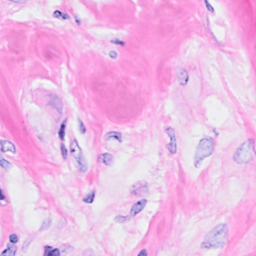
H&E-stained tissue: Breast